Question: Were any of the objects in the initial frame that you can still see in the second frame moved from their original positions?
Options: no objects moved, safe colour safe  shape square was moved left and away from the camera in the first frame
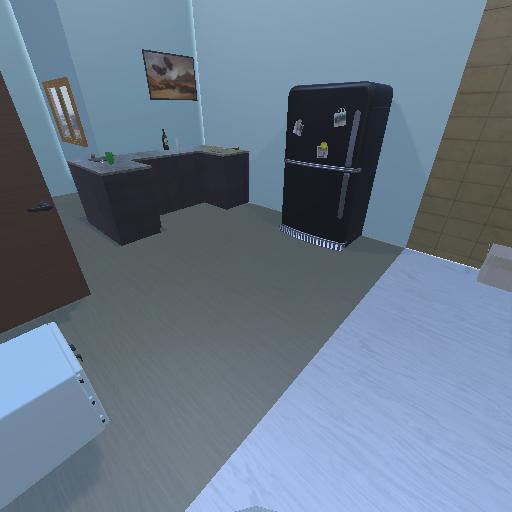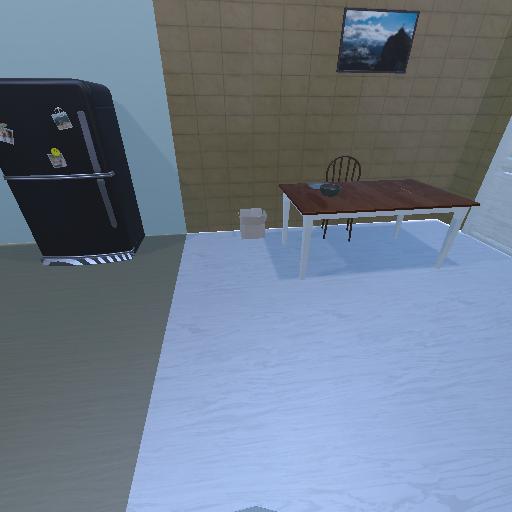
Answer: no objects moved